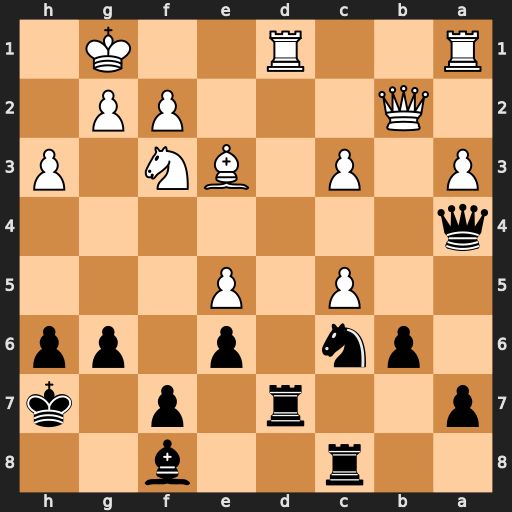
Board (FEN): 2r2b2/p2r1p1k/1pn1p1pp/2P1P3/q7/P1P1BN1P/1Q3PP1/R2R2K1
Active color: b
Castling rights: -
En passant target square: -
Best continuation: Rxd1+ Rxd1 Qxd1+